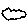
Label: cloud